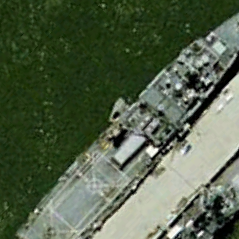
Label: combat